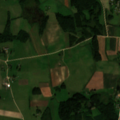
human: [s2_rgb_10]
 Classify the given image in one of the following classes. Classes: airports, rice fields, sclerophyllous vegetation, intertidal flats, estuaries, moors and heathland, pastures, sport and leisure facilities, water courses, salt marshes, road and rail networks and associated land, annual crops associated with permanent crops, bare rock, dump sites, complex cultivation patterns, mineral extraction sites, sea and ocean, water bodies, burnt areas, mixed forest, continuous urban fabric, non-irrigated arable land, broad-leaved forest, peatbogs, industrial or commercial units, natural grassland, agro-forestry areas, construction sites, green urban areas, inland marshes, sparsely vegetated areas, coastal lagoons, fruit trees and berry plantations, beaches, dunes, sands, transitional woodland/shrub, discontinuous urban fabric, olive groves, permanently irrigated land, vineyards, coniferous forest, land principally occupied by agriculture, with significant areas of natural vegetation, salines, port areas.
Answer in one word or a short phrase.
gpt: discontinuous urban fabric, non-irrigated arable land, land principally occupied by agriculture, with significant areas of natural vegetation, mixed forest